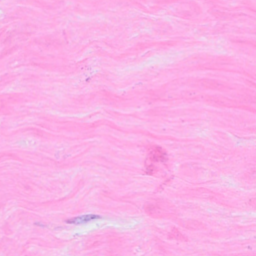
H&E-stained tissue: Breast